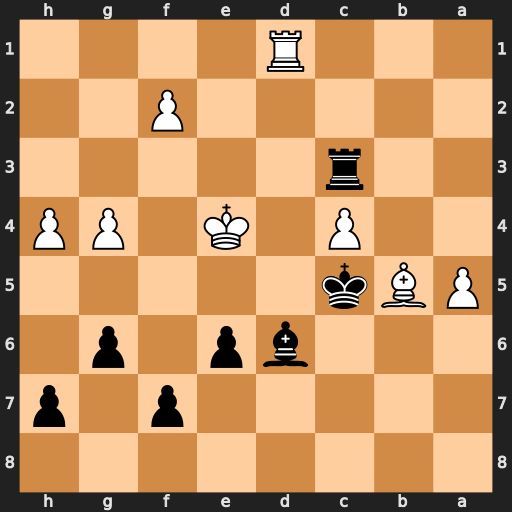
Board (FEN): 8/5p1p/3bp1p1/PBk5/2P1K1PP/2r5/5P2/3R4
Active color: b
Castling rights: -
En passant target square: -
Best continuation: f5+ gxf5 gxf5#